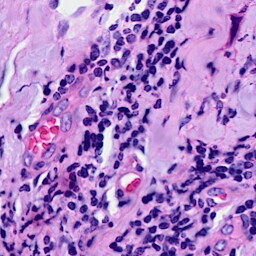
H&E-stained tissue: Breast